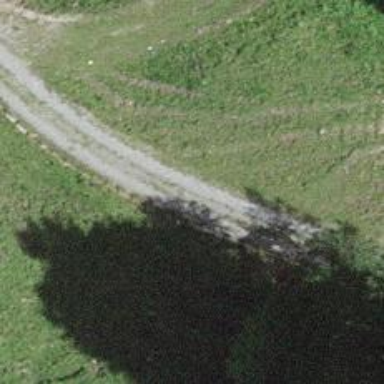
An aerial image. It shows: Gravel track with grade 2 quality.